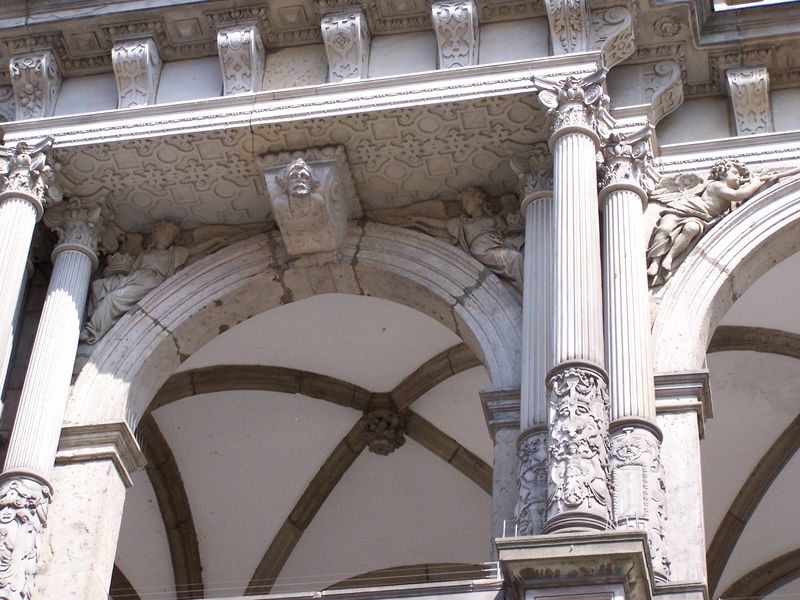
Titel: Köln, Rathauslaube (Obergeschoss 1616/17 verändert)
Künstler: Wilhelm Vernukken
Standort: Köln (EU - D - NRW)
Schlagwörter: blätter, kopf, schatten, weiß, stadt, grau, hell, holz, licht, marmor, pfeiler, stützen, säule, säulen, tür, gebäude, muster, alt, architektur, gesicht, stein, porträt, kirche, decke, engel, kanneliert, putte, putto, relief, bogen, perspektive, mauer, formen, figuren, rundbogen, kuppel, büste, ornamente, verzierung, tor, foto, komposit, gewölbe, torbogen, rippen, architrav, kapitelle, rom, kapitell, fries, portal, schlussstein, kreuzrippengewölbe, kreuzgewölbe, ionisch, korinthisch, riß, geometrie, kreuzgang, kapitälchen, decken, prag, korintische